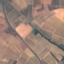
Land use / land cover class: PermanentCrop